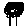
Label: tree